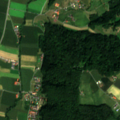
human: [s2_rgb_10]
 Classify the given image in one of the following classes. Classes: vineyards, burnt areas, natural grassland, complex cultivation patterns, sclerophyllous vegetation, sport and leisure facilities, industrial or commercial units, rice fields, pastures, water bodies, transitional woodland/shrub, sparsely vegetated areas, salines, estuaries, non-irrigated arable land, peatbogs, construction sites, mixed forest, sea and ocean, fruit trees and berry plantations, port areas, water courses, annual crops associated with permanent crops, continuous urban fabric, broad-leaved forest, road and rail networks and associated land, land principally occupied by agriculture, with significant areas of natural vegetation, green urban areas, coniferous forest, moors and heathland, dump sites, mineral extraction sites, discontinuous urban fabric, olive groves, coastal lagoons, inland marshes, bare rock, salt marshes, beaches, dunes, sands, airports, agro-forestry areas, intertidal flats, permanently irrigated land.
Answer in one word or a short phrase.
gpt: non-irrigated arable land, pastures, broad-leaved forest